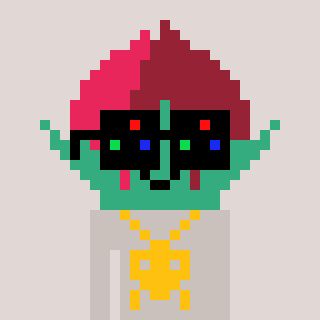
a pixel art character with square black sunglasses, a rosebud-shaped head and a foggrey-colored body on a warm background